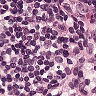
Metastatic tissue present: no